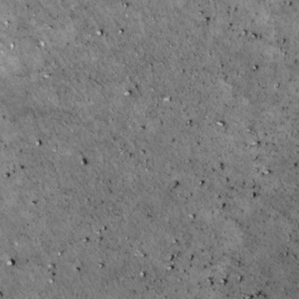
Label: non_frost